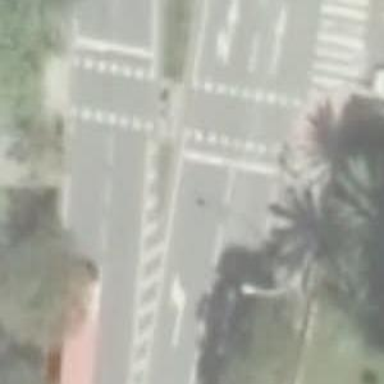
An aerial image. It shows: Road with traffic signals.